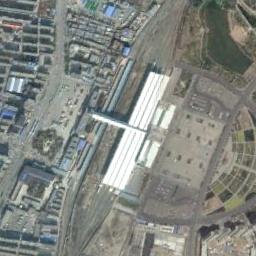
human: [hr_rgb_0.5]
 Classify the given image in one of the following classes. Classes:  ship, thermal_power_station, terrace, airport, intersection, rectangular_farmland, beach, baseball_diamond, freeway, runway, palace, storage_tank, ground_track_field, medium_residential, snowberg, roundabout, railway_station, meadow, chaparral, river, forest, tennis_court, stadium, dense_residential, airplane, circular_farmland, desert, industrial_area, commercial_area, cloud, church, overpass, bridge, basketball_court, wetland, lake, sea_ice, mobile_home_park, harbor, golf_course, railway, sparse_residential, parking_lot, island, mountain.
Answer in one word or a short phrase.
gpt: railway_station